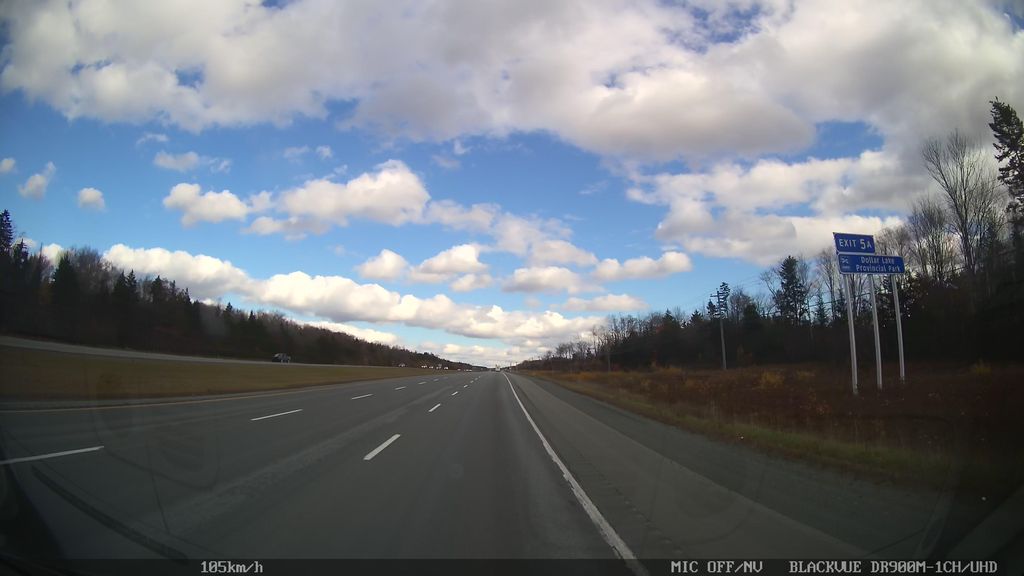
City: halifax